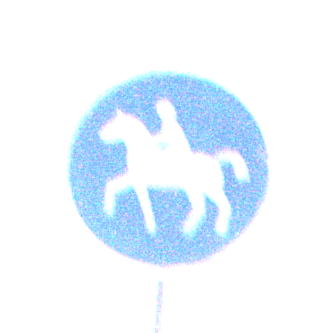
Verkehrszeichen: Reitweg
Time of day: Midday
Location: Outdoor (Nature)
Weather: Clear
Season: NotSpecified
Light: Natural